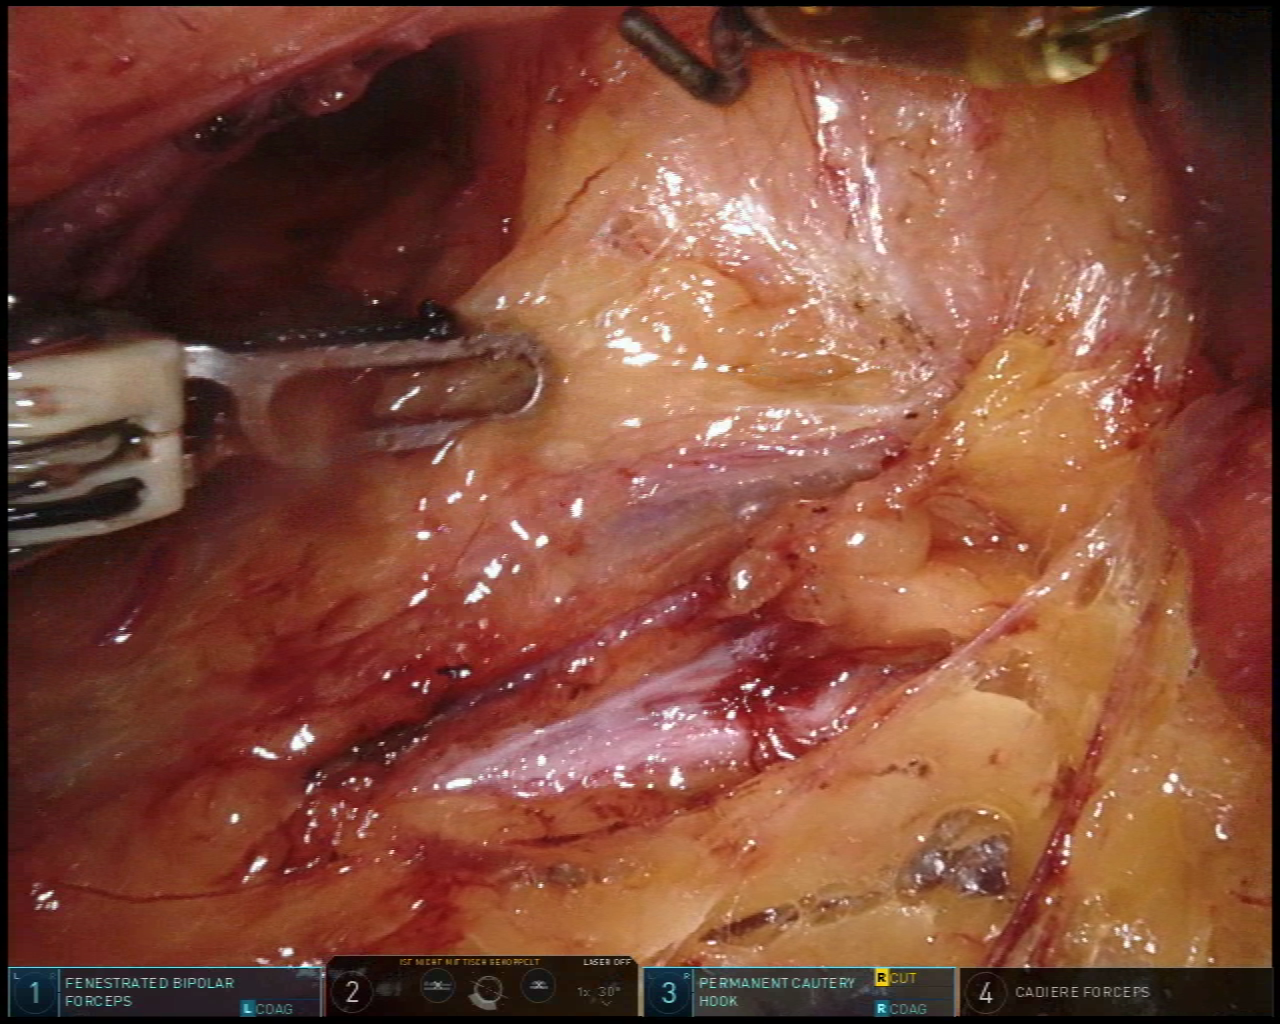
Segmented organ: ureter
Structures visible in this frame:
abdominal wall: no
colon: no
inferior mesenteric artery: no
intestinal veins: no
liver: no
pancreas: no
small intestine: no
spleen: no
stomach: no
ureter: yes
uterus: no
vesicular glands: no